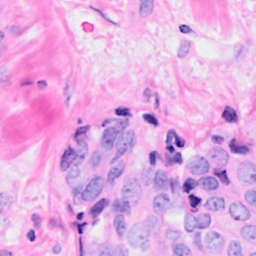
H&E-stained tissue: Breast